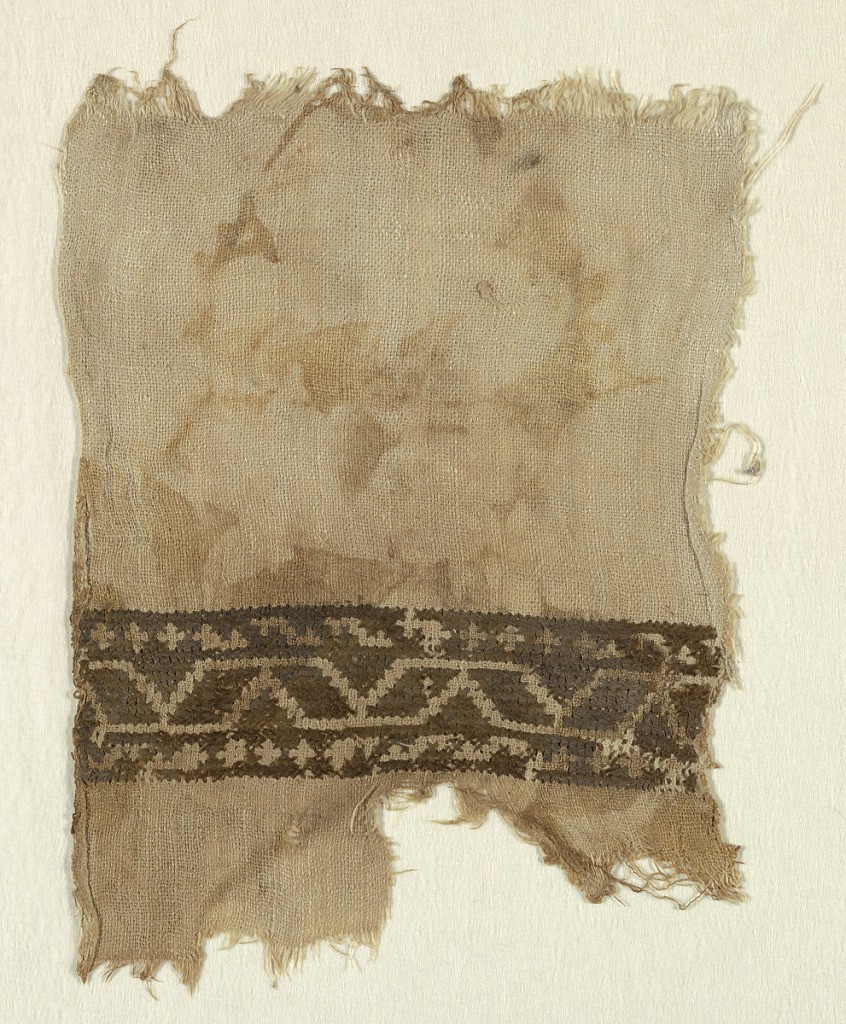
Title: Fragment
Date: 13th century
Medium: silk on linen Technique: embroidered
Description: Fragment with a narrow geometric band in brown silk on linen.